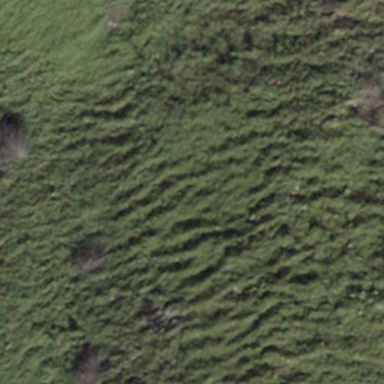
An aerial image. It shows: Patch of scrub vegetation.